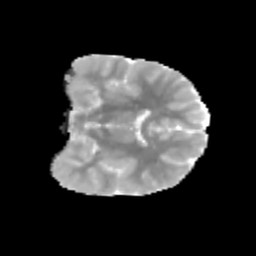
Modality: MD
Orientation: coronal
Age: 9
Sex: male
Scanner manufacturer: siemens
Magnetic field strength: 3 T
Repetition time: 3.8 s
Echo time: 0.07 s